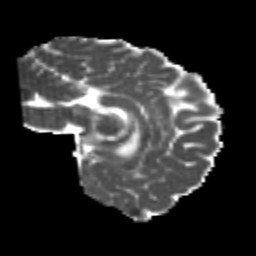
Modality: MD
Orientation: sagittal
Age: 25
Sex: male
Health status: healthy
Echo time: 0.074 s